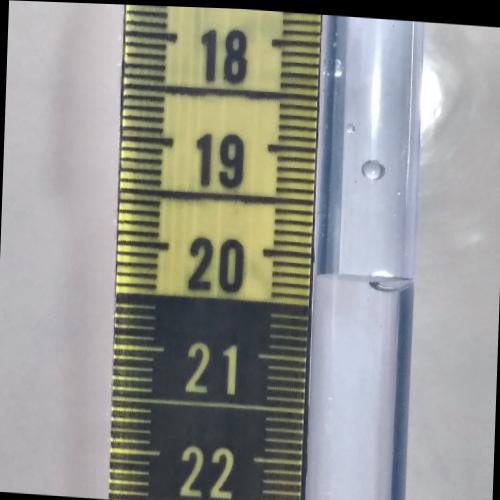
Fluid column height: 20.2 cm